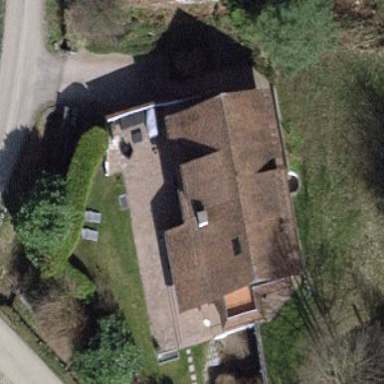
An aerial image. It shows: Detached building.